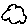
Label: cloud